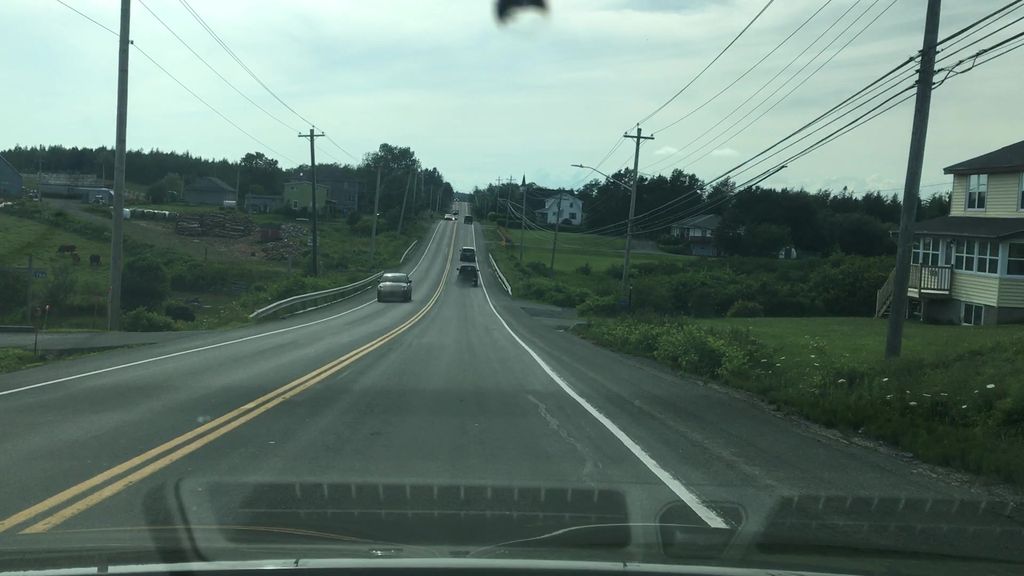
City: halifax